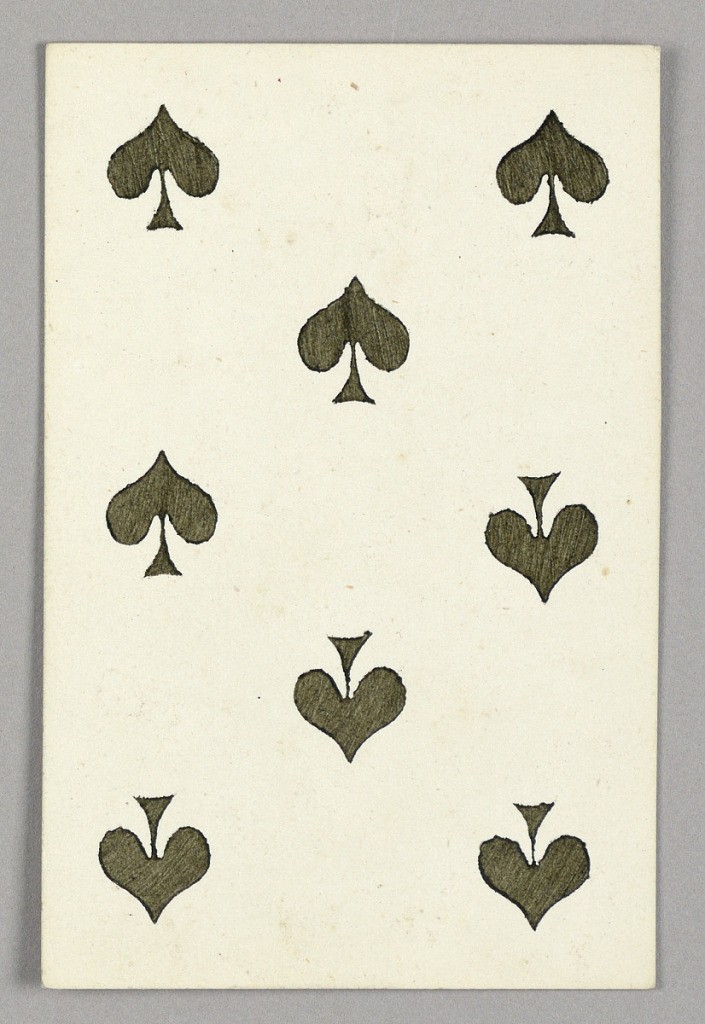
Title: Eight of Spades from Set of "Jeu Imperial–Second Empire–Napoleon III" Playing Cards
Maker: B.P. Grimaud, Paris, France
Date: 1858
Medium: Lithograph on glazed paper
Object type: Playing Card
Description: Eight of Spades from Set of "Jeu Imperial-Second Empire-Napoleon III" Playing Cards.